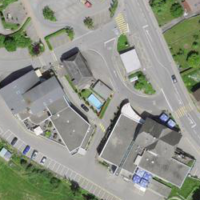
EUNIS habitat code: 54
Species observed at this site:
Cerastium glomeratum
Neophron percnopterus